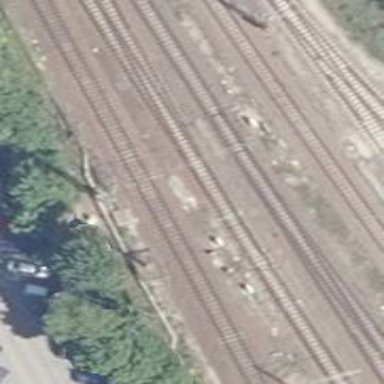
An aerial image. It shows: Railway switch.